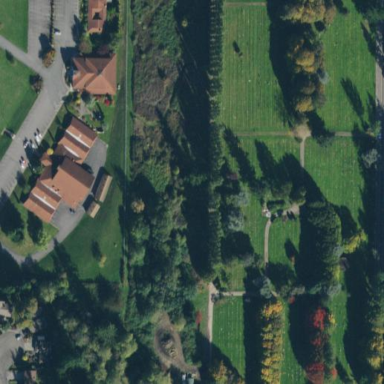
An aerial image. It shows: Cemetery.